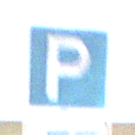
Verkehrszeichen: Parken
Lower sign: MehrspurigeFahrzeugeFrei4
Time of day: Midday
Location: Outdoor (Nature)
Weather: PartlyCloudy
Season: NotSpecified
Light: Natural